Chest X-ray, AP view. Patient: 61 years old, sex M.
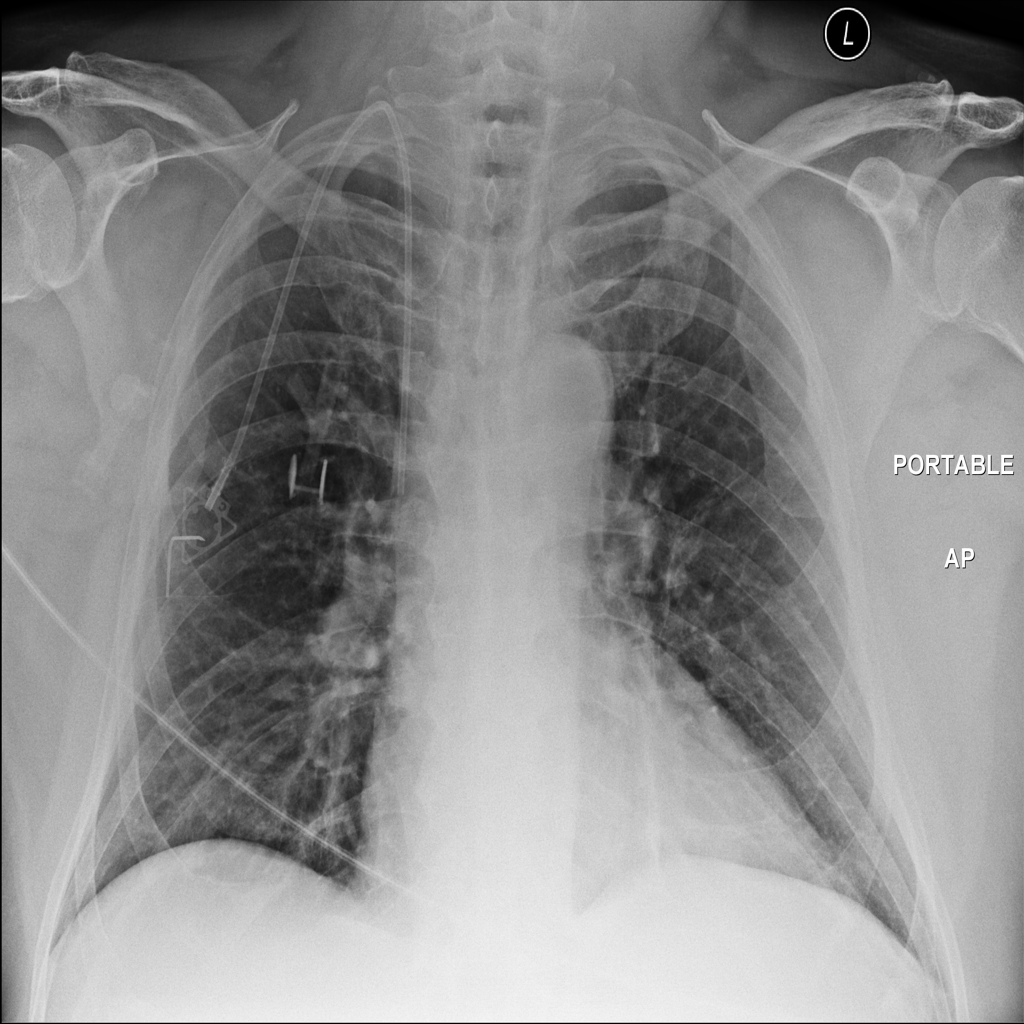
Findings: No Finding